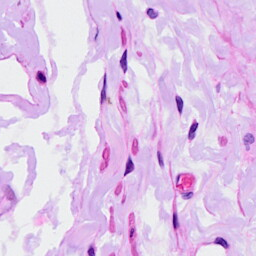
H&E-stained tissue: Ovarian